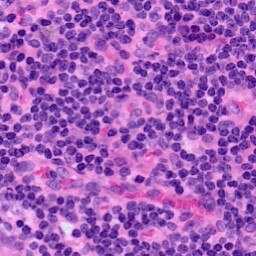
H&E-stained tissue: LymphNode